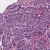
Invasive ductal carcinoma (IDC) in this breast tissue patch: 1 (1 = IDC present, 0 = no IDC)